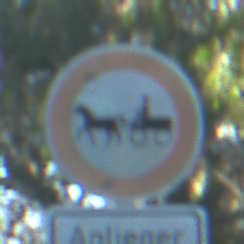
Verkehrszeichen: VerbotGespannfuhrwerke
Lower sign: PersonengruppenFrei1
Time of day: MorningAfternoon
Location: Outdoor (Nature)
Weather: Clear
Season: NotSpecified
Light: Natural